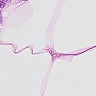
Metastatic tissue present: no